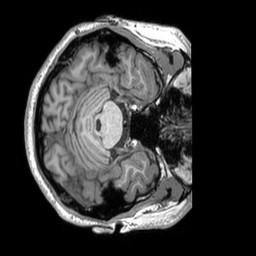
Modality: T1w
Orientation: axial
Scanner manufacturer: siemens
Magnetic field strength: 3 T
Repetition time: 2.53 s
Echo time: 0.00298 s